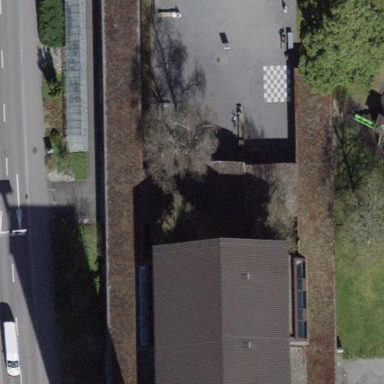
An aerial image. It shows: View of roof of building.